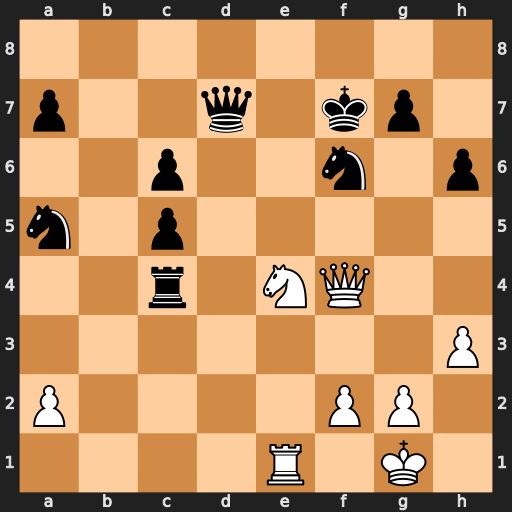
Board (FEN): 8/p2q1kp1/2p2n1p/n1p5/2r1NQ2/7P/P4PP1/4R1K1
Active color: w
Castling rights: -
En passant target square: -
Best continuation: Nd6+ Kg6 Nxc4 Nxc4 Qxc4